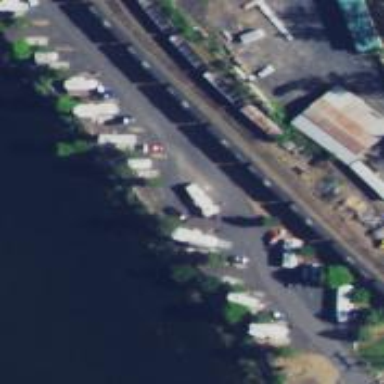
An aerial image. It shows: Railway siding with rails.